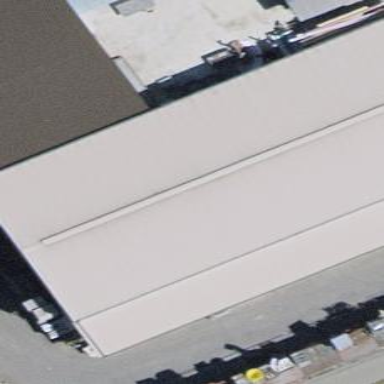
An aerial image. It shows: Warehouse building.